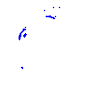
Particle: proton